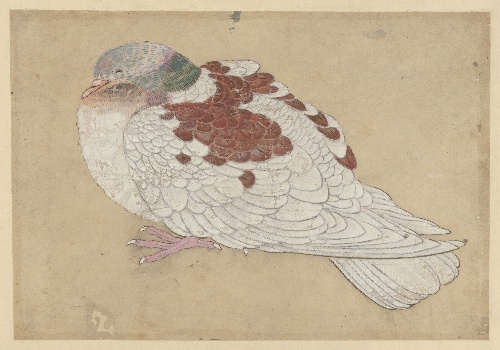
Artist: Ogawa Haritsu (Ritsuō)
Artist bio: Japanese, 1663–1747
Date: 18th century
Object type: Painting
Classification: Paintings
Medium: Watercolor on paper
Culture: Japan
Period: Edo period (1615–1868)
Dimensions: 7 1/32 x 10 7/32 in. (17.9 x 26 cm)
Department: Asian Art
Credit line: H. O. Havemeyer Collection, Bequest of Mrs. H. O. Havemeyer, 1929
Accession year: 1929
Repository: Metropolitan Museum of Art, New York, NY
Tags: Birds